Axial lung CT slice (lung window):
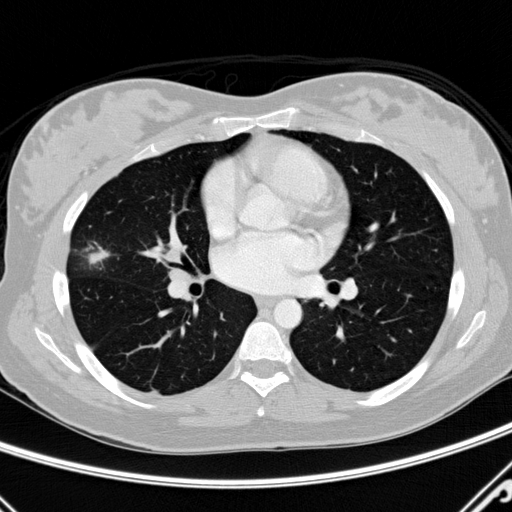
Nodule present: yes
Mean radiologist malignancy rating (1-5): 4